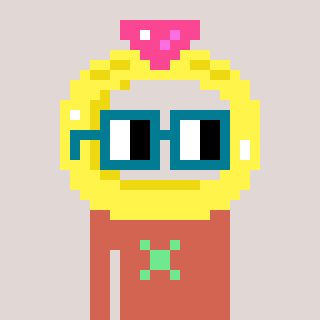
a pixel art character with square dark green glasses, a ring-shaped head and a peachy-colored body on a warm background